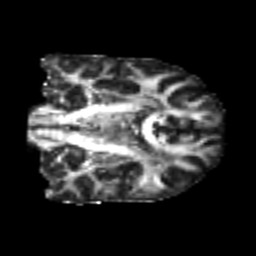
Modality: FA
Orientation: coronal
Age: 24
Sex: male
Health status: healthy
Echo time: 0.074 s